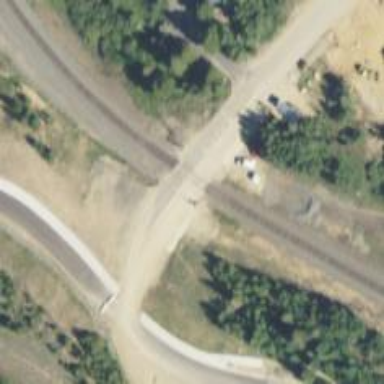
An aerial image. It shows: Railway level crossing.